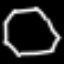
Label: octagon